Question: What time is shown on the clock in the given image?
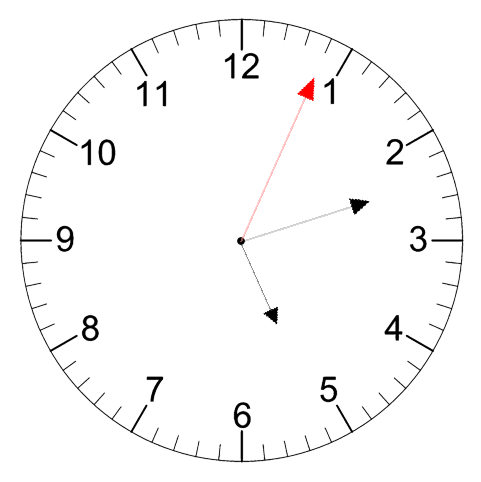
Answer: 05:12:04